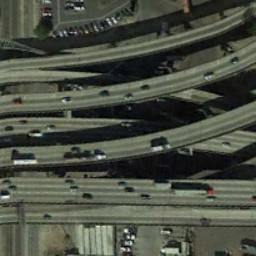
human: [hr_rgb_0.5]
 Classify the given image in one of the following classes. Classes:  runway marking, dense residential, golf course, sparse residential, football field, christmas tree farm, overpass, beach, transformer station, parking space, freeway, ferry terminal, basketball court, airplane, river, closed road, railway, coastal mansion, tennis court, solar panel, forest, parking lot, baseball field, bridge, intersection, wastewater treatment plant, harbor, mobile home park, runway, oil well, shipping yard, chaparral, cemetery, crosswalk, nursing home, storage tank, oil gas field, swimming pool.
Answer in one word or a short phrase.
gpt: overpass